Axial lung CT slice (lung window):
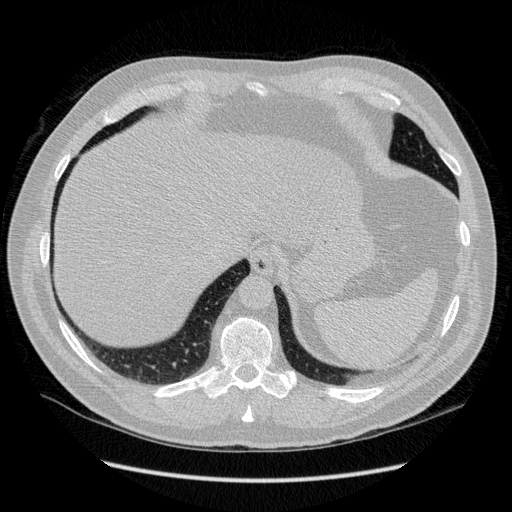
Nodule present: no